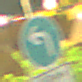
Verkehrszeichen: VorgeschriebeneFahrtrichtungLinks
Zusatzzeichen unten: BesondereFahrzeugeUndTransportgueter13
Umgebung: Outdoor, Urban
Tageszeit: Night
Wetter: PartlyCloudy
Licht: Artificial
Jahreszeit: NotSpecified
Kontrast: HighContrast